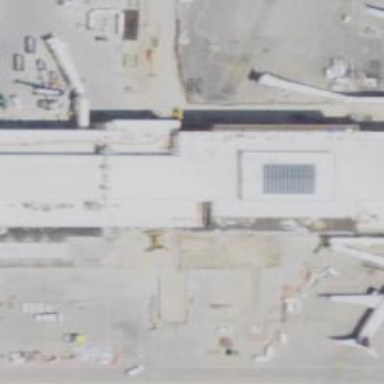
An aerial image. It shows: Airport gate.